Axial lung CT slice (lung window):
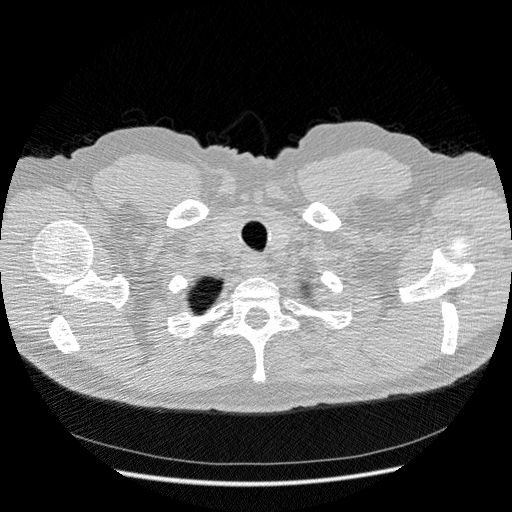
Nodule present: no